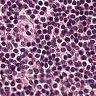
Metastatic tissue present: no